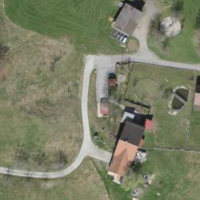
EUNIS habitat code: 24
Species observed at this site:
Clinopodium vulgare
Tussilago farfara
Petasites albus